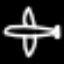
Label: airplane